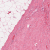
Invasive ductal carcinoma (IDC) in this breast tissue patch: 0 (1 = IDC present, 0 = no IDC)